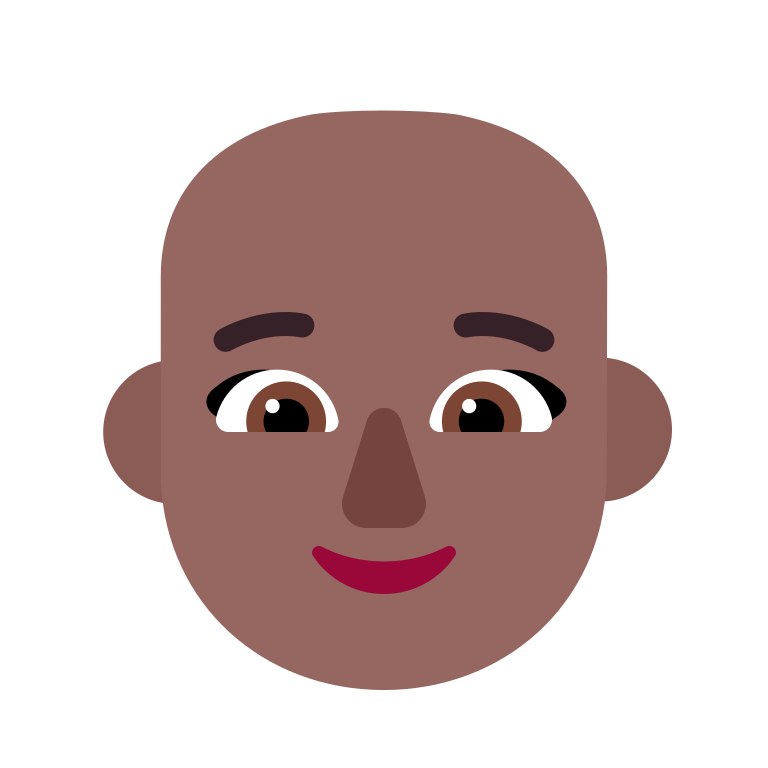
woman bald flat  dark